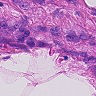
Metastatic tissue present: yes